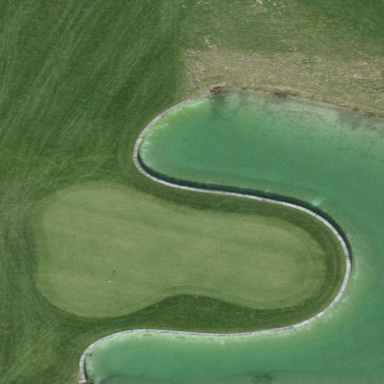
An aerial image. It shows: Golf green.